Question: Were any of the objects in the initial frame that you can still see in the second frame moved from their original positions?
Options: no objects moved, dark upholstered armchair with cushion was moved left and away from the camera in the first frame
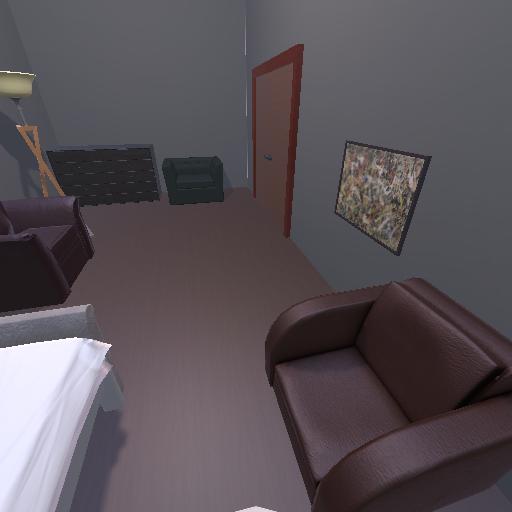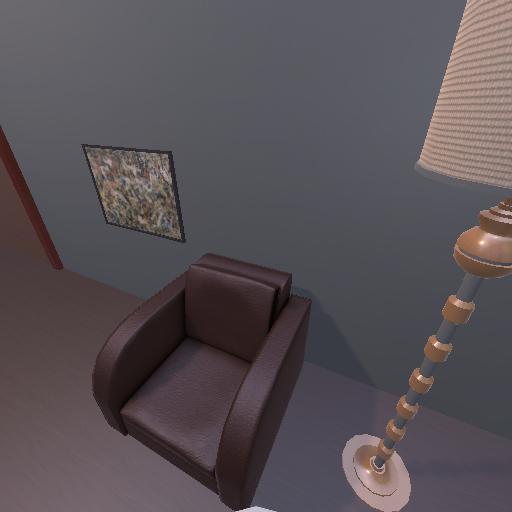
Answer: no objects moved